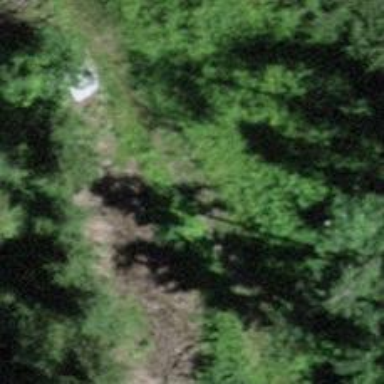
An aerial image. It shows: Path.